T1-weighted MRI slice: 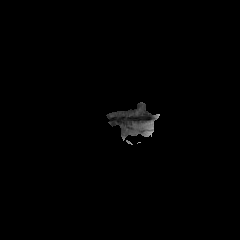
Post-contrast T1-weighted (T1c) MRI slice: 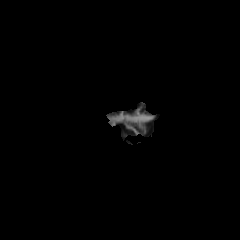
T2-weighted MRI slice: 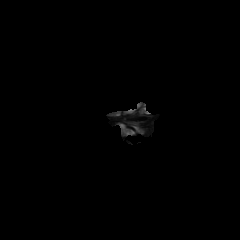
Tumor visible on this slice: no